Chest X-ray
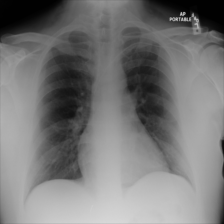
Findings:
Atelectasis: negative
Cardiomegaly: negative
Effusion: negative
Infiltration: negative
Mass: negative
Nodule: negative
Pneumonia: negative
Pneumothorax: negative
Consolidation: negative
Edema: negative
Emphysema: negative
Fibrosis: negative
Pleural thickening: negative
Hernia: negative